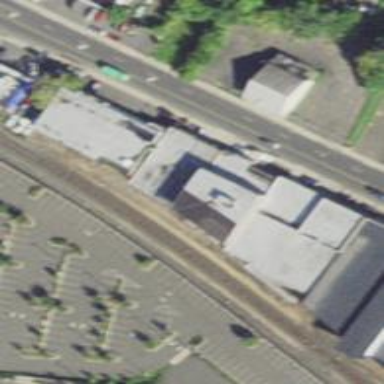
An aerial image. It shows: Part of building.